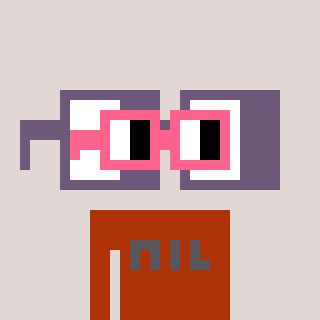
a pixel art character with square pink glasses, a glasses-shaped head and a hotbrown-colored body on a warm background